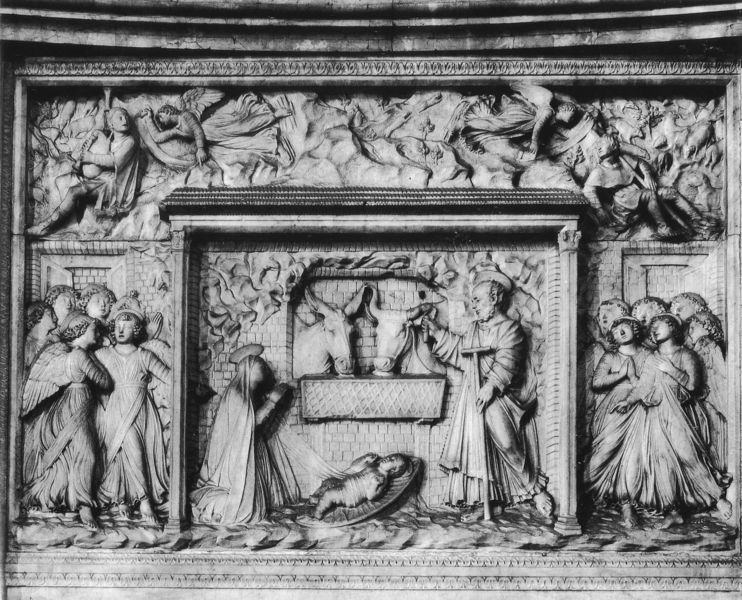
Titel: Reliefs vom ehem. Hochaltarziborium
Künstler: Mino da Fiesole
Standort: Rom, S. Maria Maggiore (EU - I - Latium)
Schlagwörter: grau, holz, marmor, stein, kühe, boden, futter, kind, esel, engel, skulptur, relief, baby, christus, grab, jesus, heilig, maria, anbetung, ochse, ochsen, hirte, josef, geburt, krippe, weihnachten, geburt christi, wickel, bethlehem, windeln